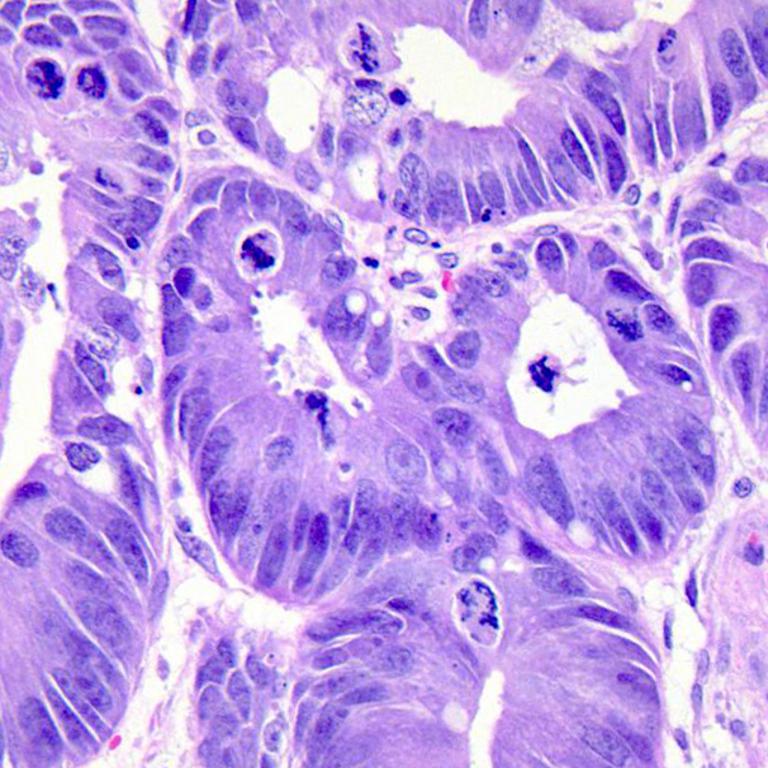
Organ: colon
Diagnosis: adenocarcinomas